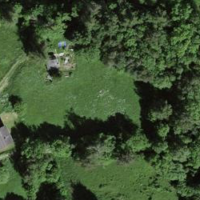
EUNIS habitat code: 44
Species observed at this site:
Stachys sylvatica
Astrantia major